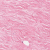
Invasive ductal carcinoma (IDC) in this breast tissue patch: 0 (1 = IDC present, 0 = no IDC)